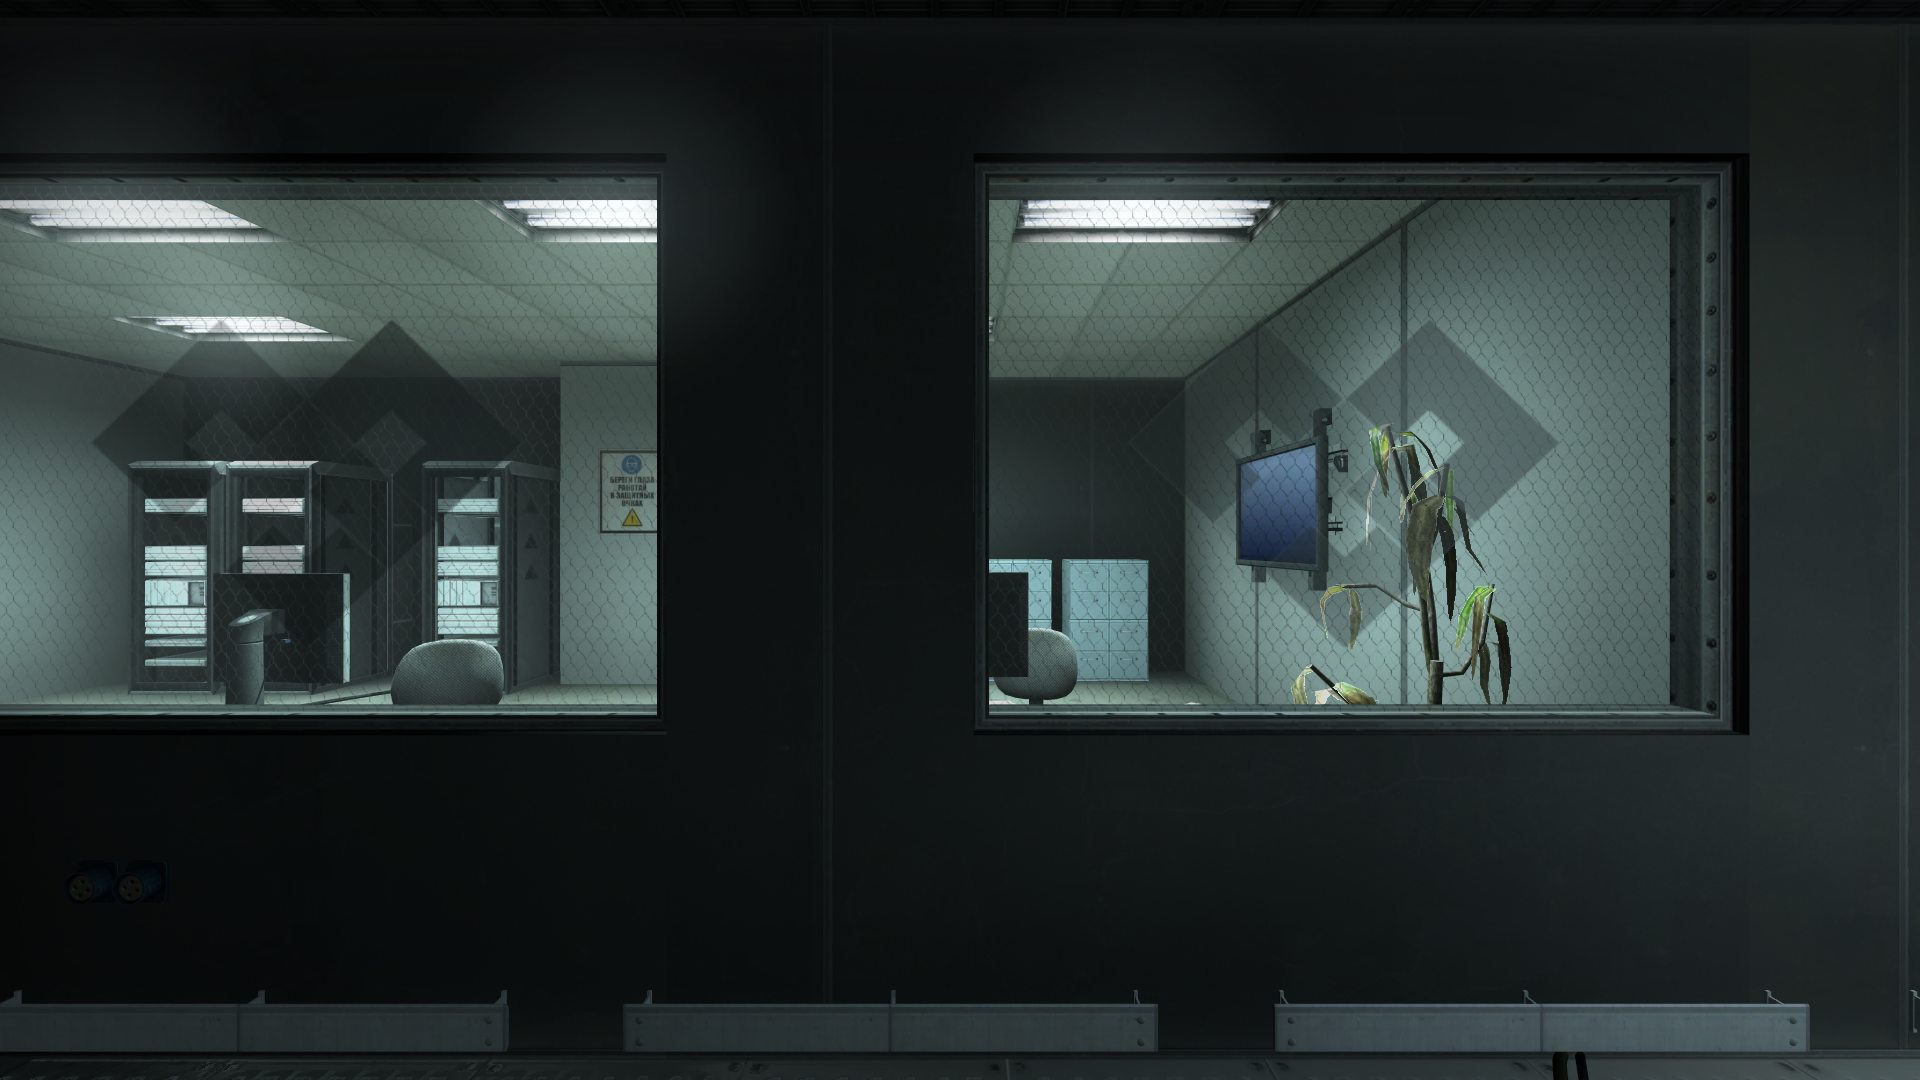
Map: de_train